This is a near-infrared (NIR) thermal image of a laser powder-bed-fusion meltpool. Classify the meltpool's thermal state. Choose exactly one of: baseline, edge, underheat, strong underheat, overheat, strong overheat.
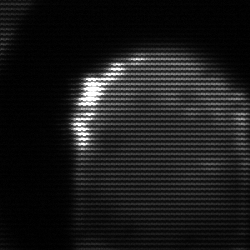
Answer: edge